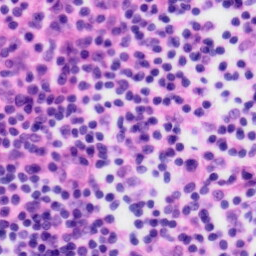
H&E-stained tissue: Tonsil